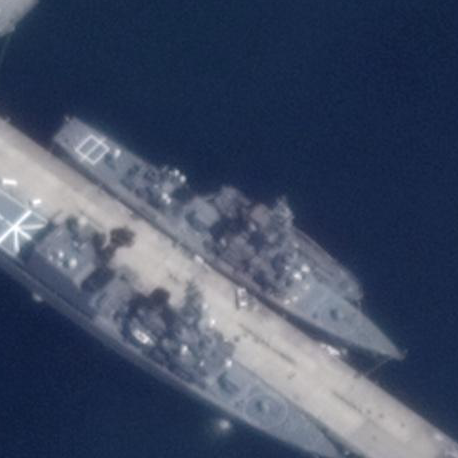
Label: destroyer